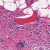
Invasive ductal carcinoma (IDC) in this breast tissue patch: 0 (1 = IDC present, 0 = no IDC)